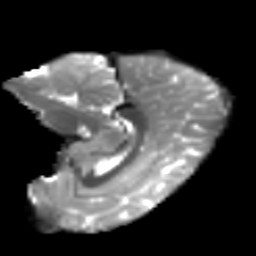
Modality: T2w
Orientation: sagittal
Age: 12
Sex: male
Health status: ill
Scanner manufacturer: ge
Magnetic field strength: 3 T
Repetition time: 6.752 s
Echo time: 0.079 s